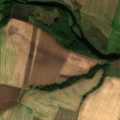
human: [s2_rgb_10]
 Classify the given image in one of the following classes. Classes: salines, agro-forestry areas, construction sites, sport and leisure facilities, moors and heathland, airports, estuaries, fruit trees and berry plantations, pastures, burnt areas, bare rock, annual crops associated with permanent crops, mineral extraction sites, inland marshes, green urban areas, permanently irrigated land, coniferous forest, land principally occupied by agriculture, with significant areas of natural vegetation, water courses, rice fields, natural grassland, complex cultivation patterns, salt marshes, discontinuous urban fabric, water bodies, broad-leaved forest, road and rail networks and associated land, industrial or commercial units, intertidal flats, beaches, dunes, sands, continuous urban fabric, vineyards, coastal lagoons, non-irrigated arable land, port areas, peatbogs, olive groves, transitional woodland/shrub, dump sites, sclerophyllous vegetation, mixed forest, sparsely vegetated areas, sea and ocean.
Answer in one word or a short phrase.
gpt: non-irrigated arable land, land principally occupied by agriculture, with significant areas of natural vegetation